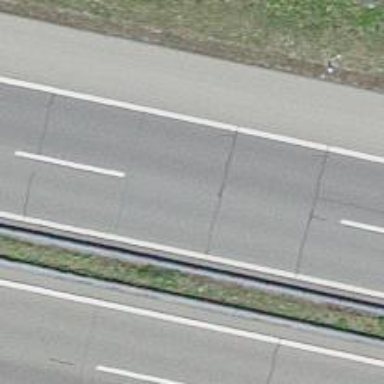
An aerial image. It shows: Asphalt motorway.